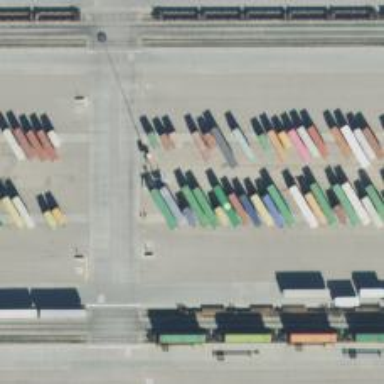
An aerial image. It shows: Terminal for railway.